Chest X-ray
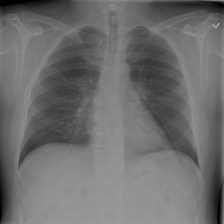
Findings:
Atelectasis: negative
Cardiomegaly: negative
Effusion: negative
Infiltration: negative
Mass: negative
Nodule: negative
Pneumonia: negative
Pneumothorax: negative
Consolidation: negative
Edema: negative
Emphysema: negative
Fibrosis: negative
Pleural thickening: negative
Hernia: negative